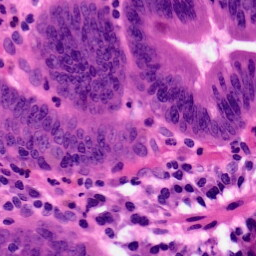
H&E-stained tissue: Pancreatic